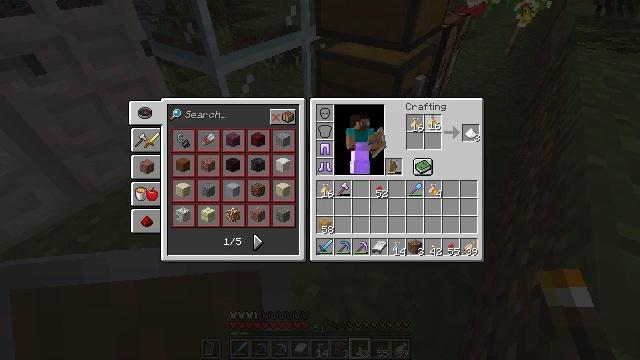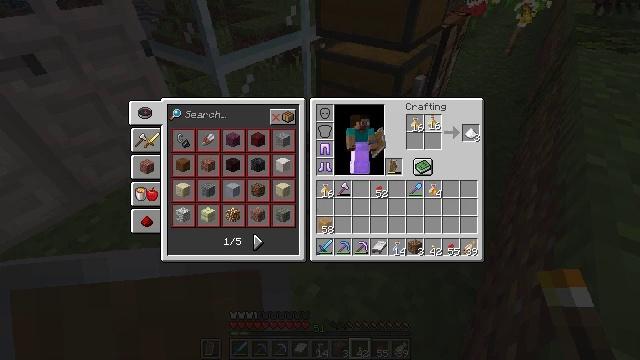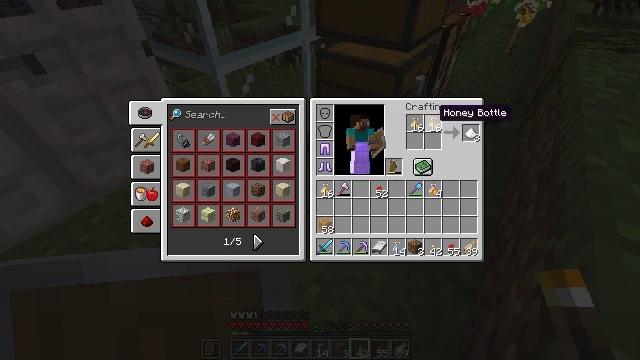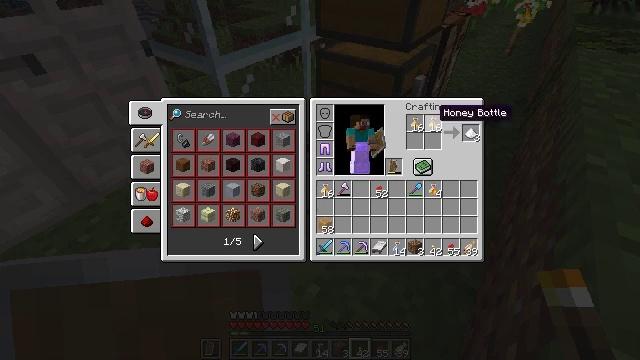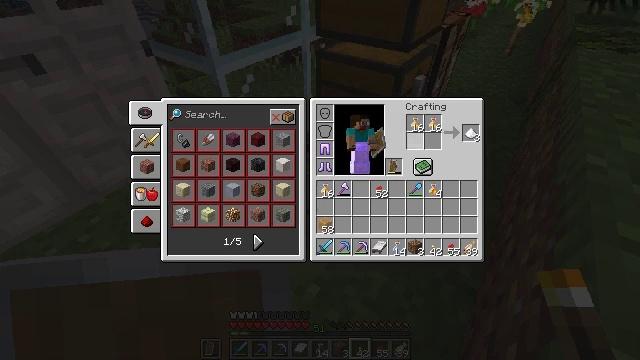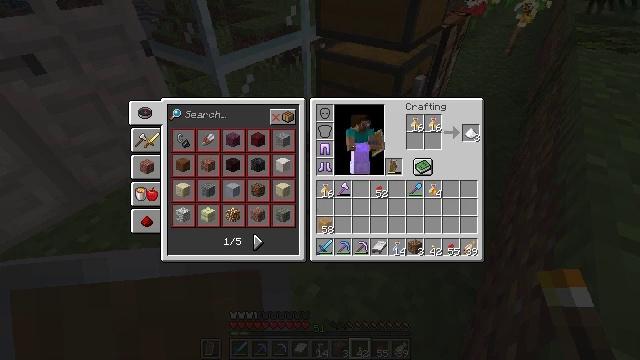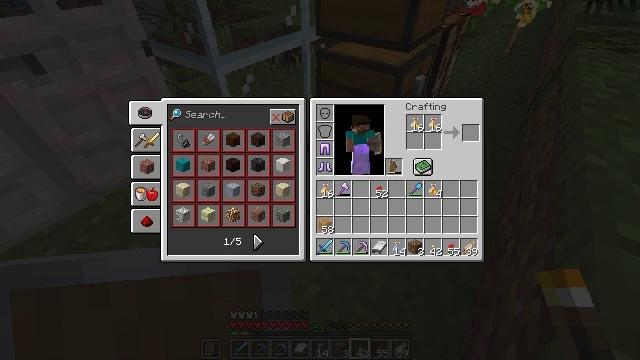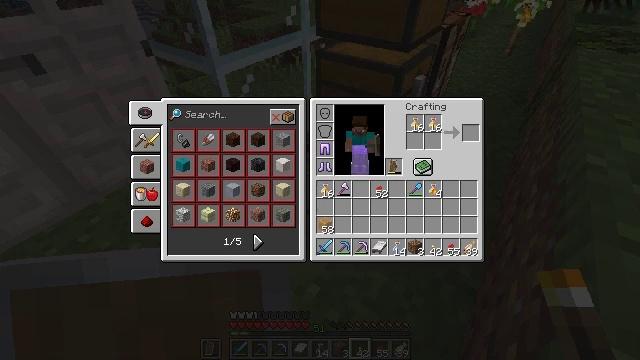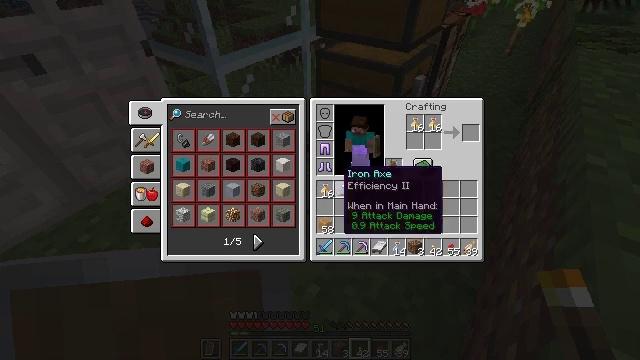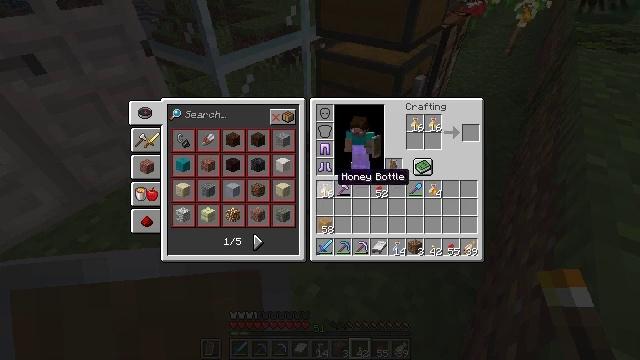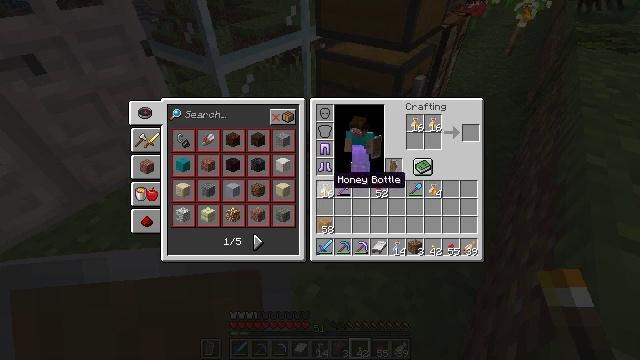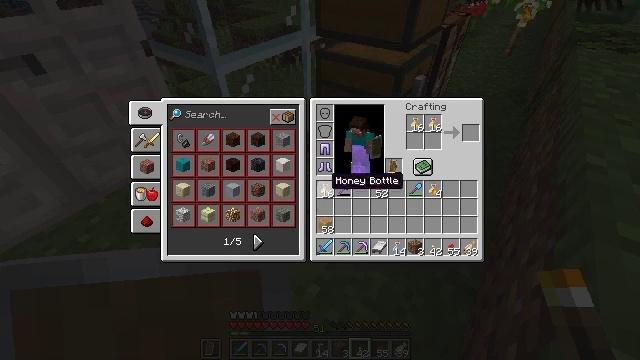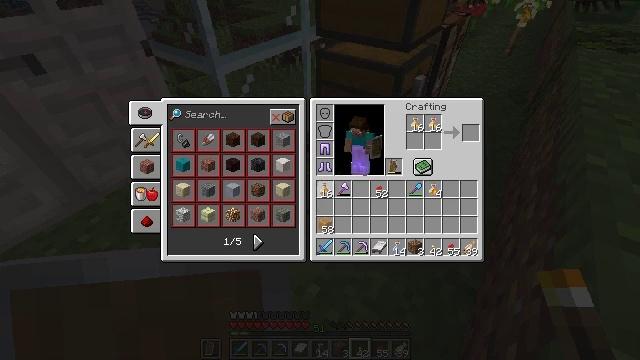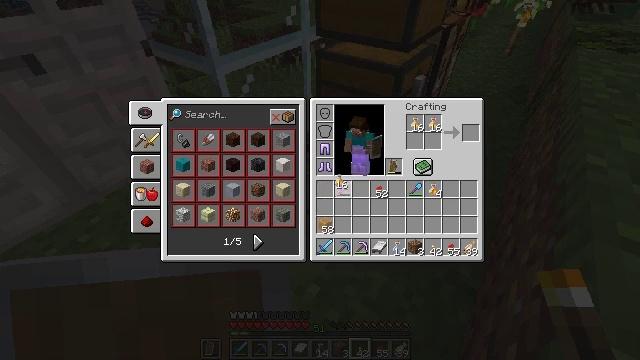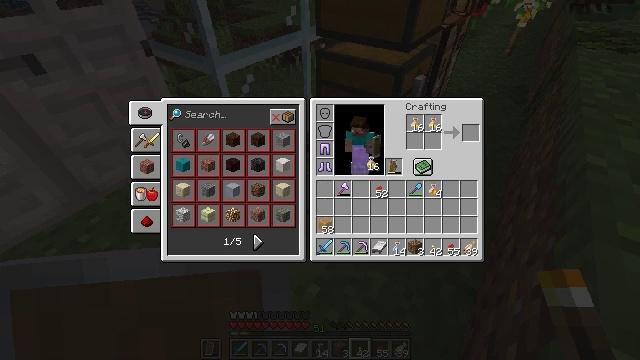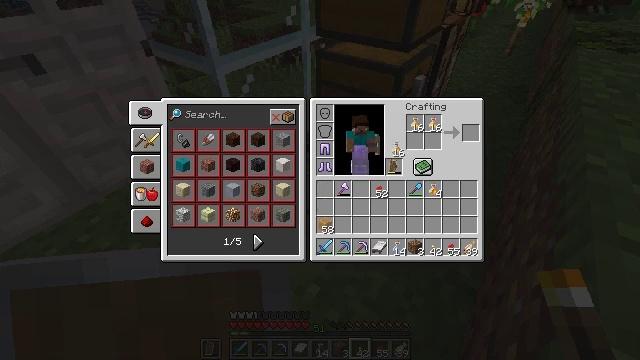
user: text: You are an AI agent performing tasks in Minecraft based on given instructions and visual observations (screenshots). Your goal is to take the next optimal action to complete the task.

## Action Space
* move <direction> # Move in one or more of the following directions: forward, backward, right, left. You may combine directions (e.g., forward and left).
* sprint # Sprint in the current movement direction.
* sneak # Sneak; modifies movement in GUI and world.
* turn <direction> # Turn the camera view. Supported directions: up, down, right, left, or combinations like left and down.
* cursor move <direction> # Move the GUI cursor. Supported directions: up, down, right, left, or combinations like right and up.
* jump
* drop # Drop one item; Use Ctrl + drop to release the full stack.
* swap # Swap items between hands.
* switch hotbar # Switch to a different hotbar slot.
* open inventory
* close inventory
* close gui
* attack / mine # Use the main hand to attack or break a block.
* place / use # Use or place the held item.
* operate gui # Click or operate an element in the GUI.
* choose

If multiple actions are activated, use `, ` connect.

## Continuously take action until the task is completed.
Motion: motion action
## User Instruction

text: Open the crafting table to craft a honey block.
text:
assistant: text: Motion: operate gui
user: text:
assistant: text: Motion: no_op
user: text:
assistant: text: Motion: no_op
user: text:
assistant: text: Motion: cursor move left and down
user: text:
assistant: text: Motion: cursor move left and down
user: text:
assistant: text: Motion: cursor move left and down
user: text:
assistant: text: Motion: cursor move left
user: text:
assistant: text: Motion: cursor move left
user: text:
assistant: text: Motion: no_op
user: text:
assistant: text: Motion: no_op
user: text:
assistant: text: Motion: no_op
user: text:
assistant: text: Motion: operate gui
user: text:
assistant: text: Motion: cursor move right and up, operate gui
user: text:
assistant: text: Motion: cursor move right and up
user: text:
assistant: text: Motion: cursor move right and up
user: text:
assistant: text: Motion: no_op
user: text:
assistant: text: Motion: no_op
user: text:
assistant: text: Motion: no_op
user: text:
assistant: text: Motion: no_op
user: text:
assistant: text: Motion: operate gui
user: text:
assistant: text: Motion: operate gui
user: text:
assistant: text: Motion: no_op
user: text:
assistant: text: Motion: no_op
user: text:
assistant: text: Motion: no_op
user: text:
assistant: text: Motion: cursor move down
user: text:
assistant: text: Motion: no_op
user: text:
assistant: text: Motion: cursor move down
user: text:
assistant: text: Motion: no_op
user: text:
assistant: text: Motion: no_op
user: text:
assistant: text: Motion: operate gui